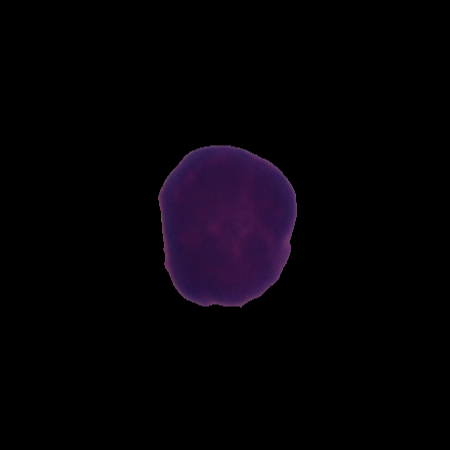
Label: healthy